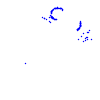
Particle: proton